Field crop: maize
Growth stage: 2
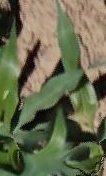
Species: maize